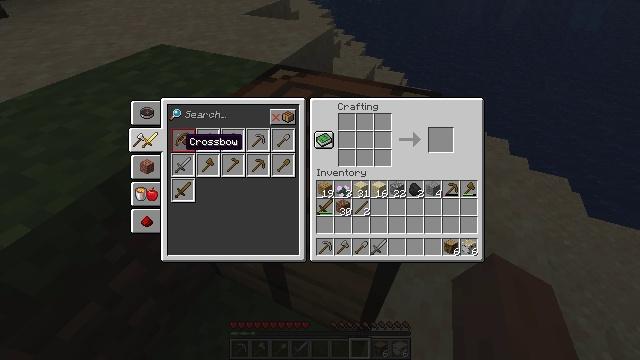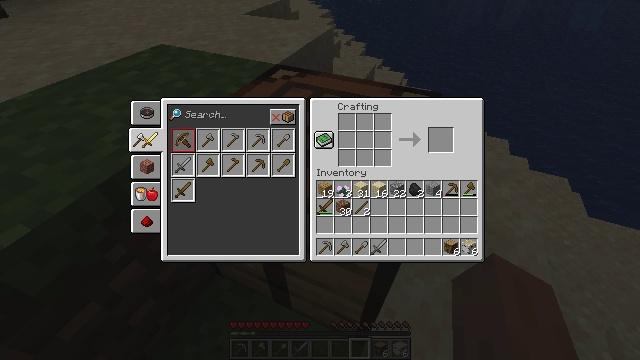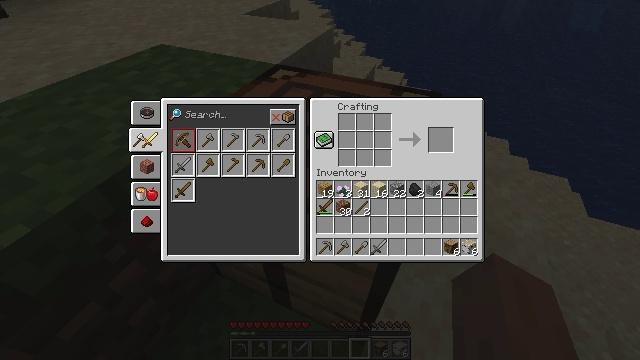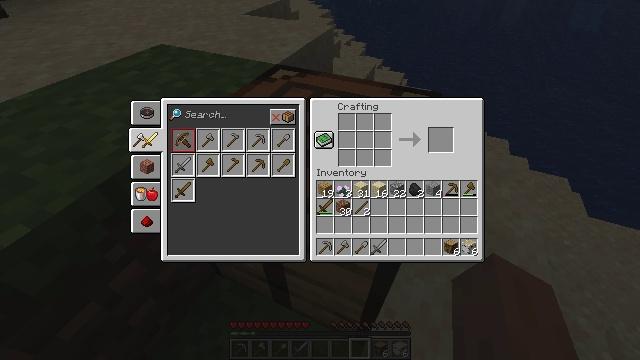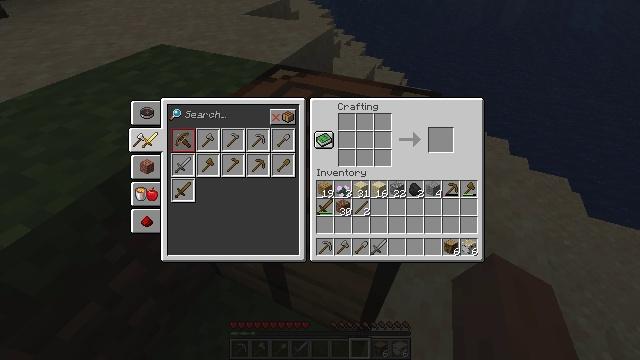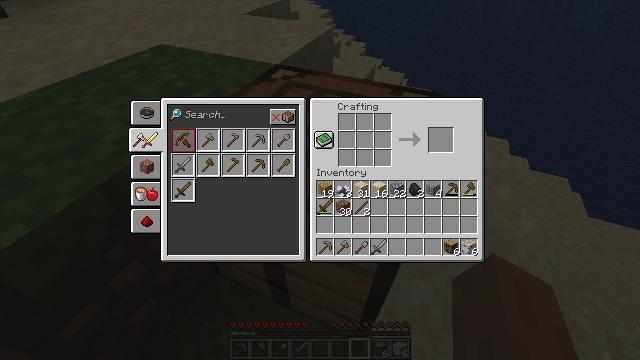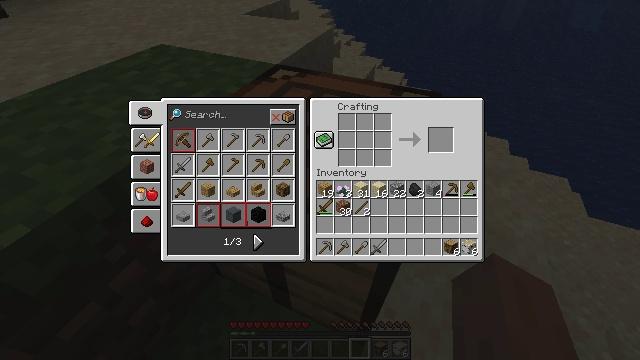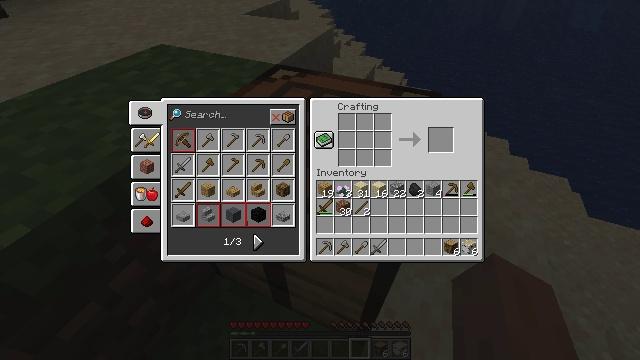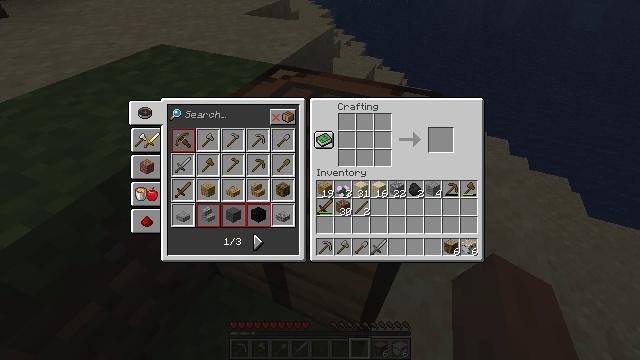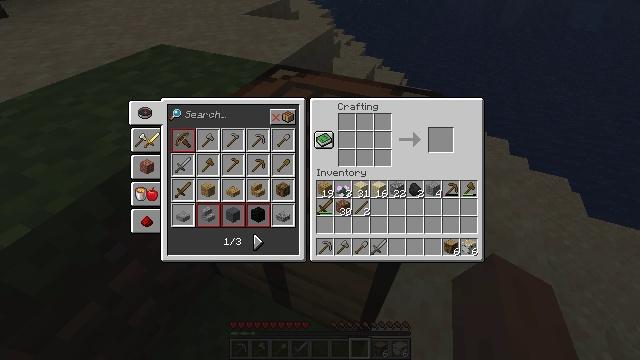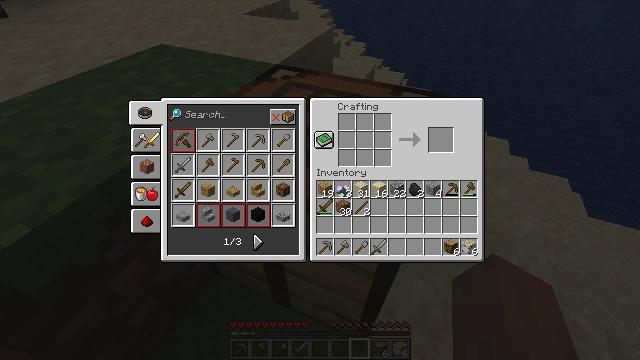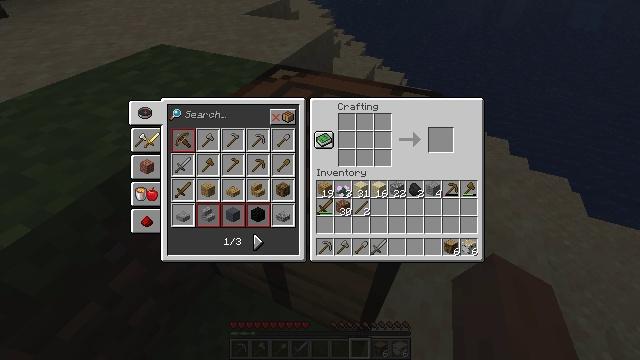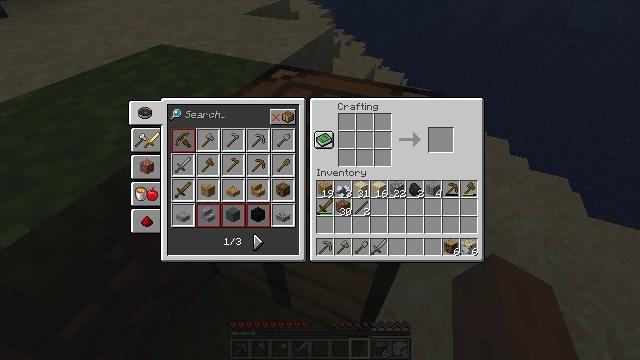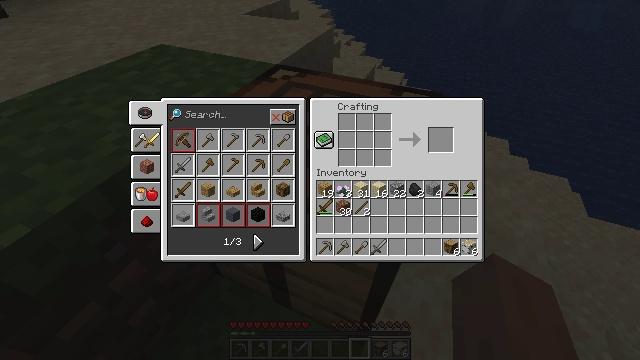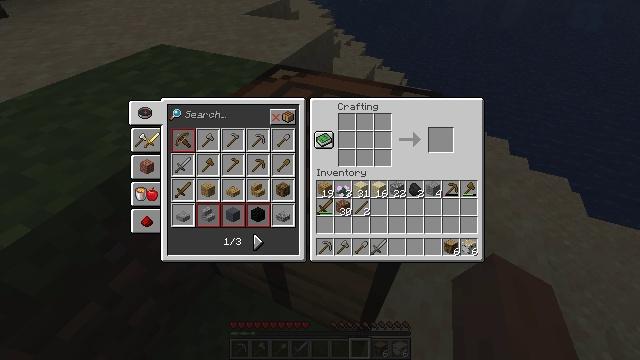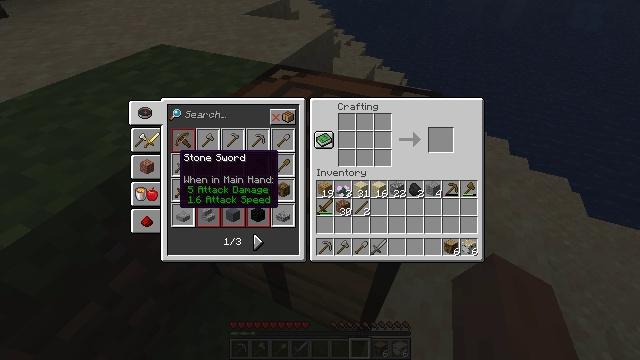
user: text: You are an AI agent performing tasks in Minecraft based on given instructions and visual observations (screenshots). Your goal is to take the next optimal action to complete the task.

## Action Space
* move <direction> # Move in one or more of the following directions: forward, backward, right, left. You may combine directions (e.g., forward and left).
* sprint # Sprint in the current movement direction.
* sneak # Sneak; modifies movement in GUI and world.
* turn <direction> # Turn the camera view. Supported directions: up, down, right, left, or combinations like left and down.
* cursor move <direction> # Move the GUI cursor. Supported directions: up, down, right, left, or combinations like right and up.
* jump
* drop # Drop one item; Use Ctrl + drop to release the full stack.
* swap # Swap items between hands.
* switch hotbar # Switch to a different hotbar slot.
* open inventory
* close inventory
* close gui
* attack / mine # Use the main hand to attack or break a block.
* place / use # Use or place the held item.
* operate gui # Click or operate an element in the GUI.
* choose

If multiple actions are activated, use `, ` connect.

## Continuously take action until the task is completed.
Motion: motion action
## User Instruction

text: Convert birch logs to birch wood.
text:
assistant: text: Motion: cursor move left and up
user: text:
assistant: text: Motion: cursor move up
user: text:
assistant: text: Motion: no_op
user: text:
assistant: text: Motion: no_op
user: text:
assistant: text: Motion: no_op
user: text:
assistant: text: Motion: operate gui
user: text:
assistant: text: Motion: operate gui
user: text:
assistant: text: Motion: no_op
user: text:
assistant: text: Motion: no_op
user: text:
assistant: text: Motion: no_op
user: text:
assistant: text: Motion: no_op
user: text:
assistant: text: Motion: no_op
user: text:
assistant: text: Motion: cursor move down
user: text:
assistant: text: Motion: cursor move right and down
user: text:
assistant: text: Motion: cursor move right and down
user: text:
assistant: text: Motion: cursor move right and down
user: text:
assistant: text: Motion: cursor move right and down
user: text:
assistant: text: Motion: cursor move right and down
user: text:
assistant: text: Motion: cursor move right
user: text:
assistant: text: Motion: cursor move right
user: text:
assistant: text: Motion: no_op
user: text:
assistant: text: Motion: no_op
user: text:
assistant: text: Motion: cursor move left and up
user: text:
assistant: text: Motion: cursor move left and up
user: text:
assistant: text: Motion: cursor move left and up
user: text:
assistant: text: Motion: no_op
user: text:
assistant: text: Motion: no_op
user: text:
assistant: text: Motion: no_op
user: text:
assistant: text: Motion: no_op
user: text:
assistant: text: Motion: no_op